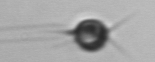
Label: Acanthoica_quattrospina